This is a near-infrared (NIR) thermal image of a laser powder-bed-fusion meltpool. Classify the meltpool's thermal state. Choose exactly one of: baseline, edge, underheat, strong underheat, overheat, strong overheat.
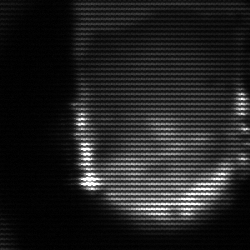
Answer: baseline